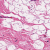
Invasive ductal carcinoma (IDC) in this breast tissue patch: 0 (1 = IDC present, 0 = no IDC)